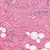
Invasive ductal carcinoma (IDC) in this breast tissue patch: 0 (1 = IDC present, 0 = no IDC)